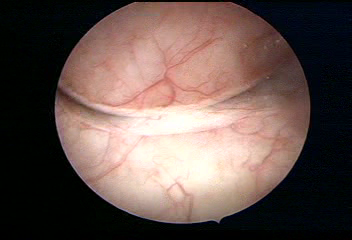
Modality: WLC
Class: Foreign bodies
Subclass: AirBubble
Bladder cancer association: No
Annotated structures: Air bubble